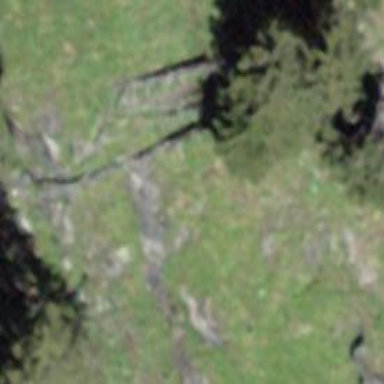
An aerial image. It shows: Needle-leaved tree in natural setting.